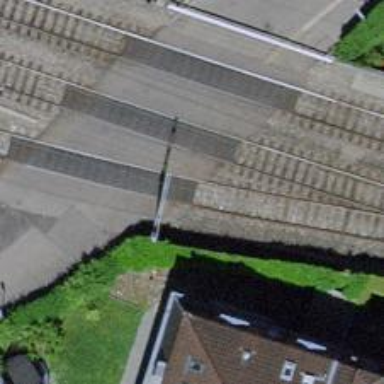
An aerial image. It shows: Single-track electrified railway siding with contact line.